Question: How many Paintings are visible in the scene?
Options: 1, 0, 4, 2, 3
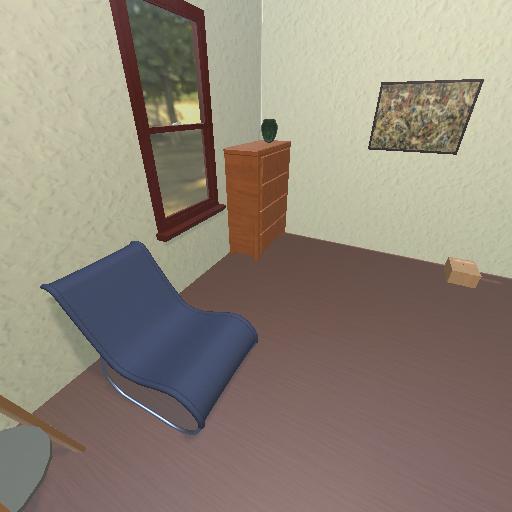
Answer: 1